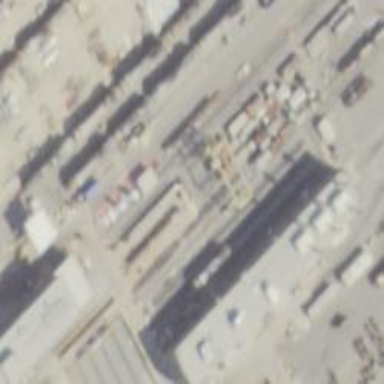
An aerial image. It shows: Railway yard used for servicing trains.